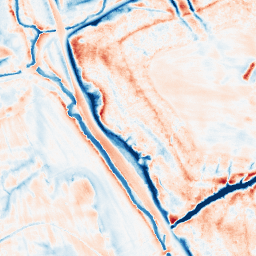
Category: trend_removal
Decomposition family: local_polynomial
Decomposition parameters: window_size: 21
degree: 3
Upsampling method: regularized
Upsampling parameters: scale: 4
lambda_reg: 0.01
Upsampling scale: 4